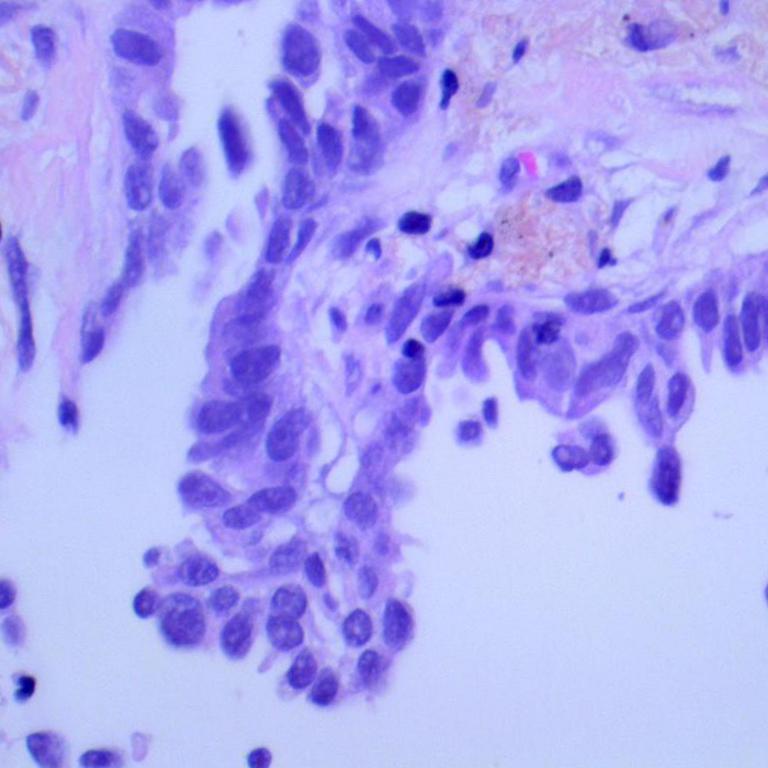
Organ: lung
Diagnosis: adenocarcinomas